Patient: sex M, age 36
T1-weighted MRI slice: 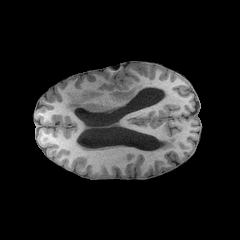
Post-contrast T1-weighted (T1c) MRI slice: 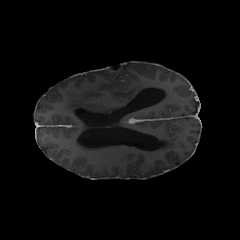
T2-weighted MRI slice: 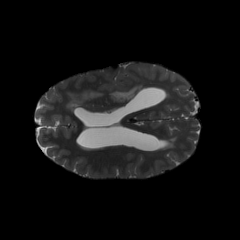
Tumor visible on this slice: yes
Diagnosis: Astrocytoma, IDH-mutant
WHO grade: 4